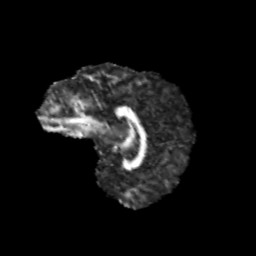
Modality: FA
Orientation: sagittal
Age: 13
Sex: female
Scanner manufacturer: siemens
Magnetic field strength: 3 T
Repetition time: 3.8 s
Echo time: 0.07 s